一年级 · 算术
这是小明的起床时间

间是 ( $\quad$ ) 。
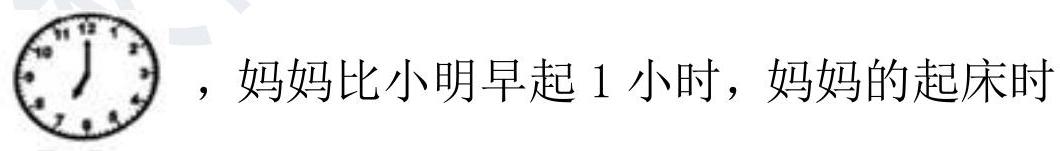
A. 6 时
B. 7 时
C. 8 时
答案: A